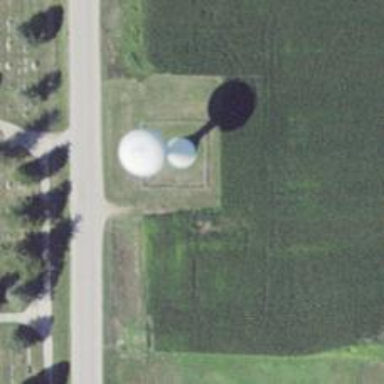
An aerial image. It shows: Water tower that is man-made.